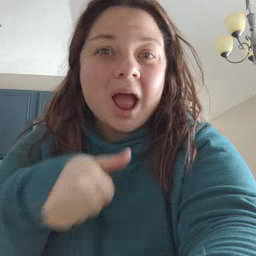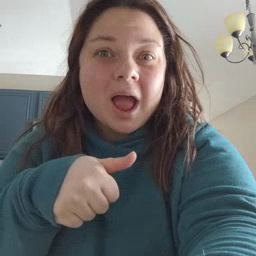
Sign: hide